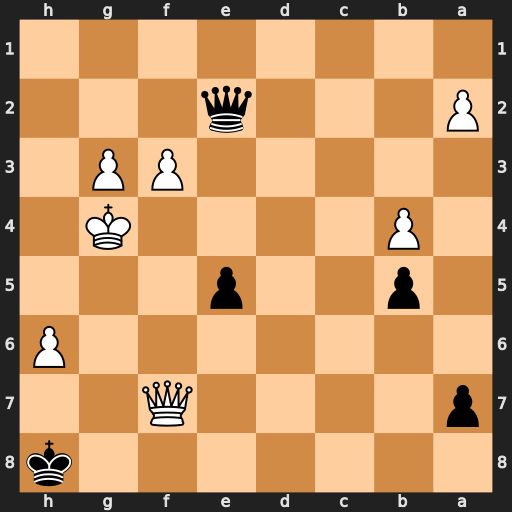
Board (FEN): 7k/p4Q2/7P/1p2p3/1P4K1/5PP1/P3q3/8
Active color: b
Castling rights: -
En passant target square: -
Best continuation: Qc4+ Qxc4 bxc4 Kf5 c3